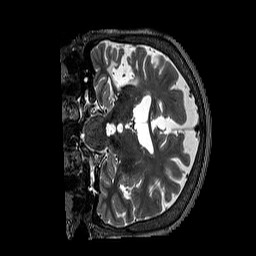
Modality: T2w
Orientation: coronal
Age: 62
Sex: female
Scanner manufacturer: siemens
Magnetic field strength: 3 T
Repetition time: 3.2 s
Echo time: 0.567 s